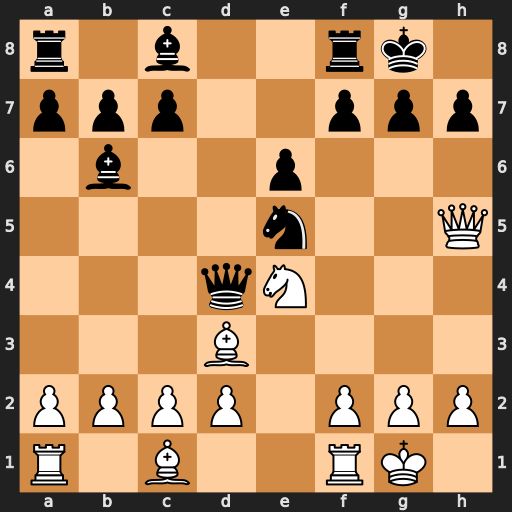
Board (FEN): r1b2rk1/ppp2ppp/1b2p3/4n2Q/3qN3/3B4/PPPP1PPP/R1B2RK1
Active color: w
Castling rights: -
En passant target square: -
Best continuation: Nf6+ gxf6 Qxh7#